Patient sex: F
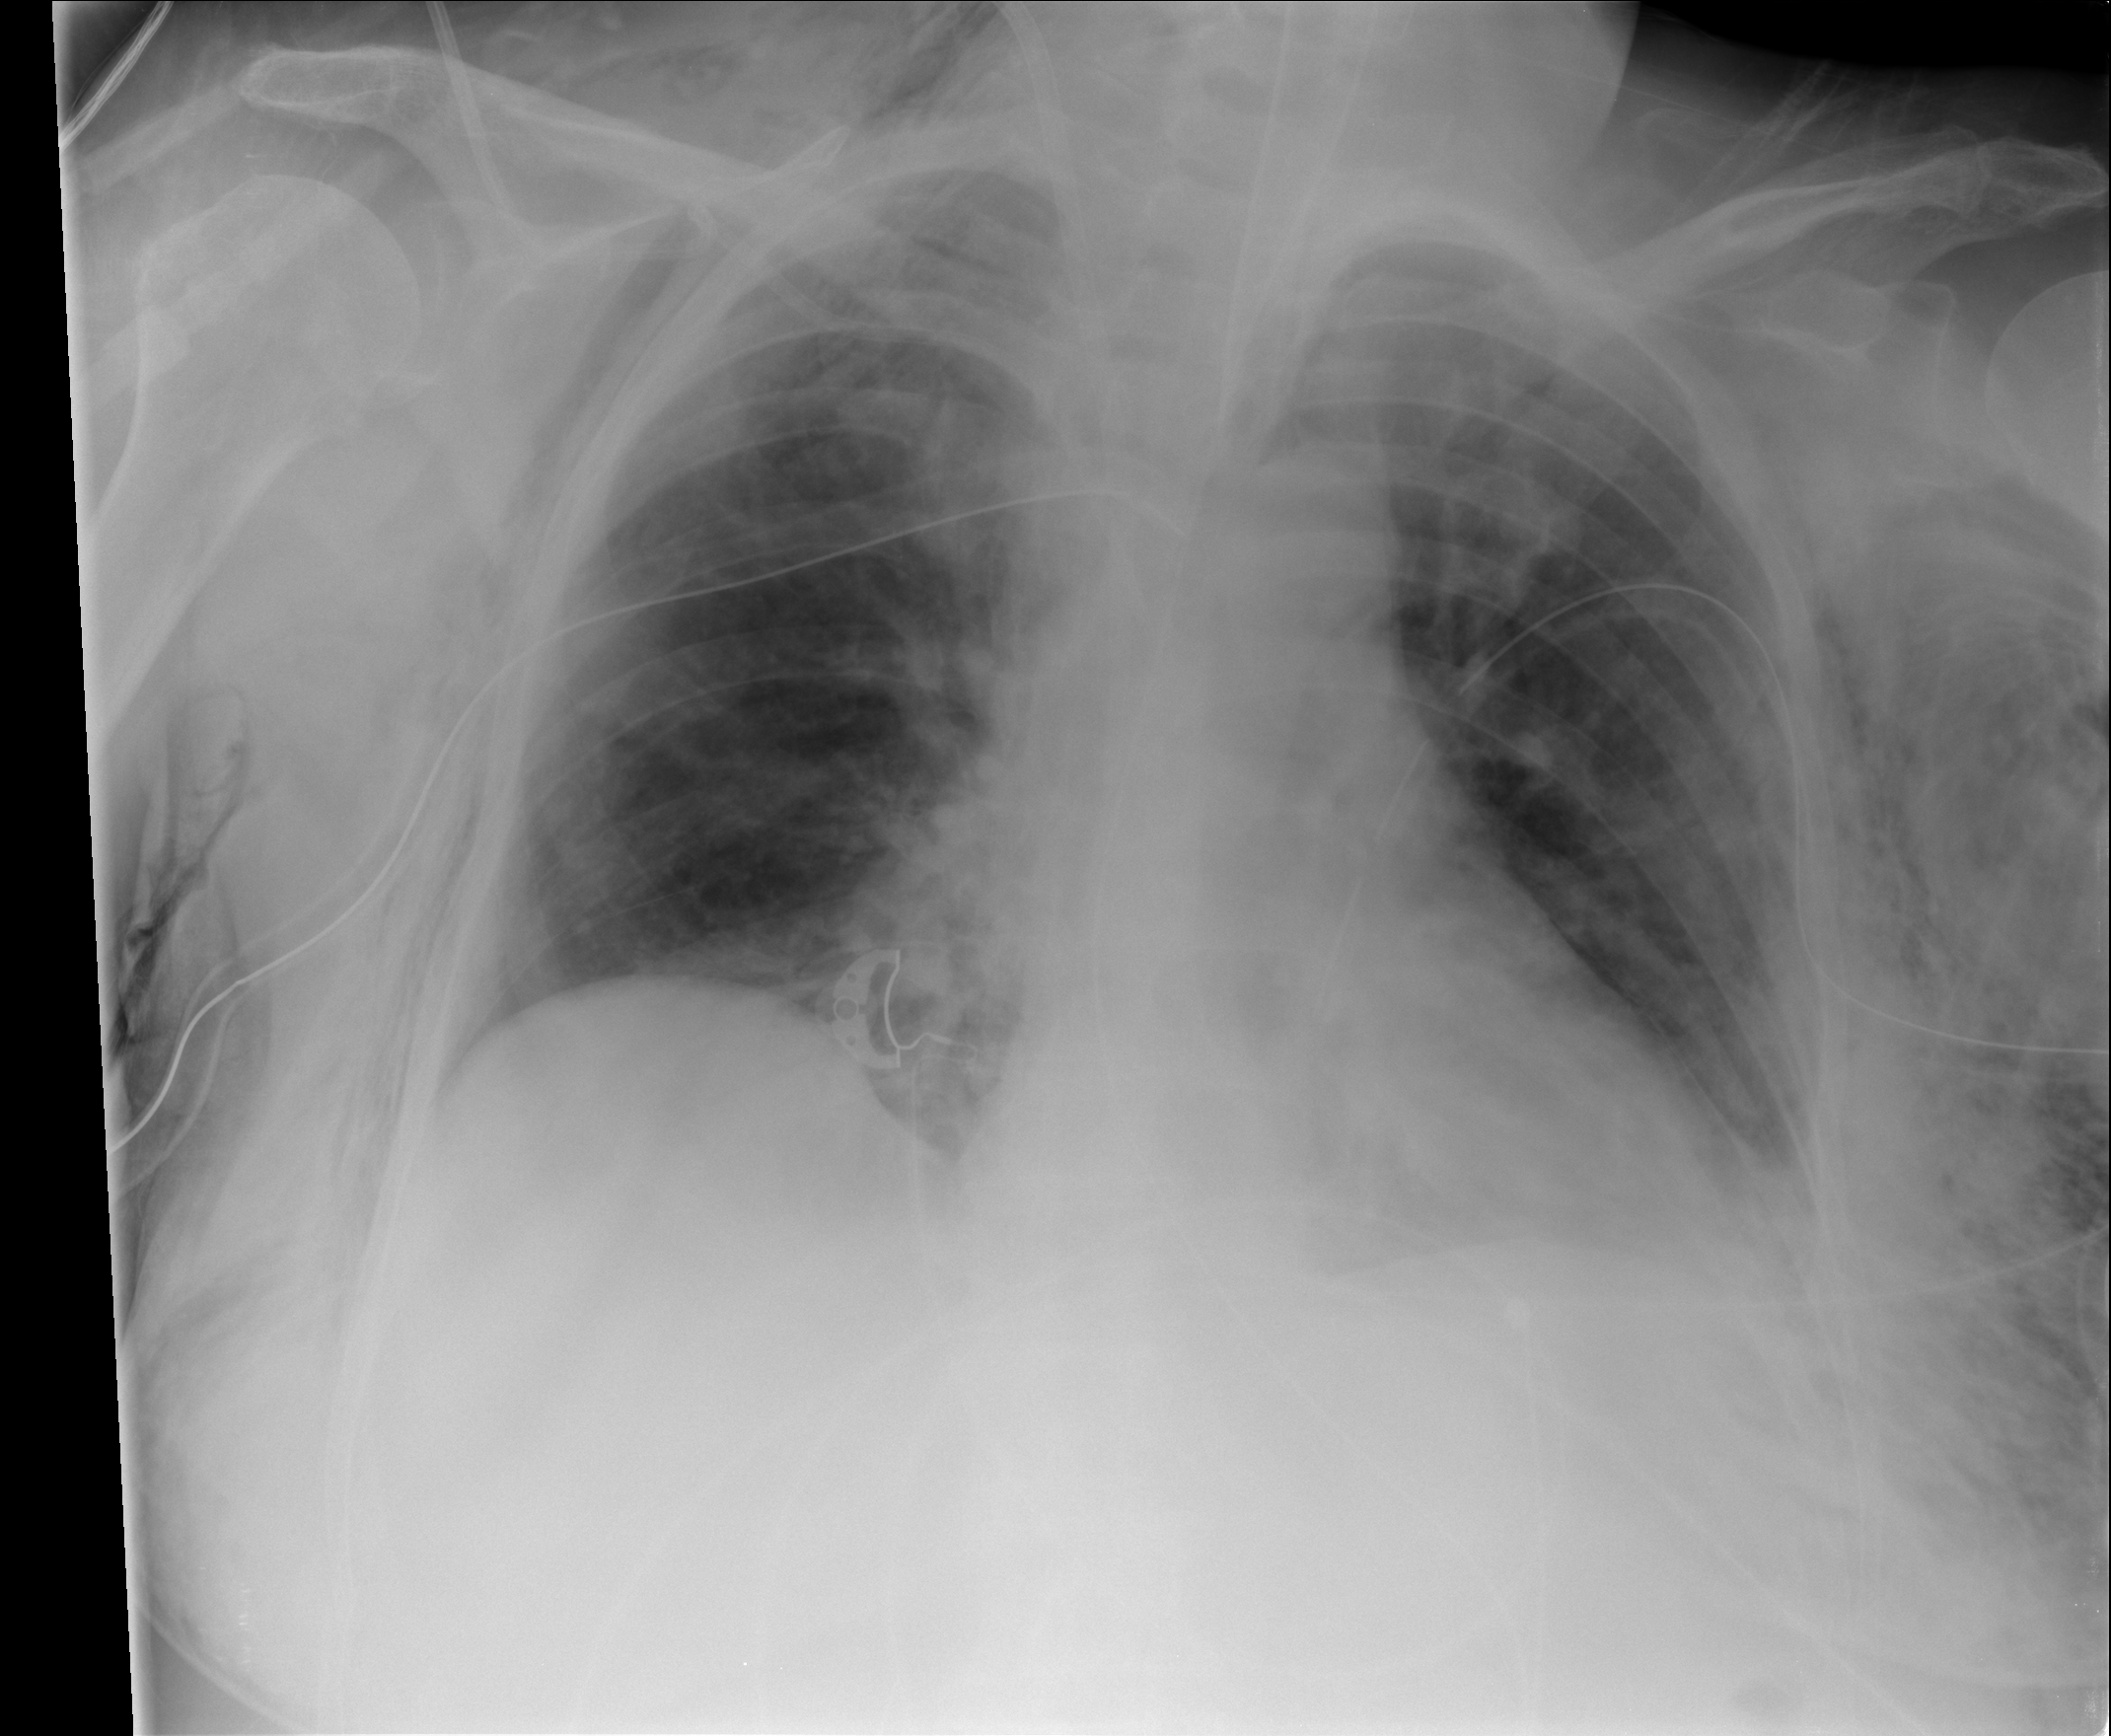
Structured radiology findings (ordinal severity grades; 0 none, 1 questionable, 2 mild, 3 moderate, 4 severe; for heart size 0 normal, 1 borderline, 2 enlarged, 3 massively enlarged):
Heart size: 0
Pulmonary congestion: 2
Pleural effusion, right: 0
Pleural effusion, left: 2
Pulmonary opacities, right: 0
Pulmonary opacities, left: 0
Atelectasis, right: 3
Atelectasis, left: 0